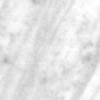
Label: change